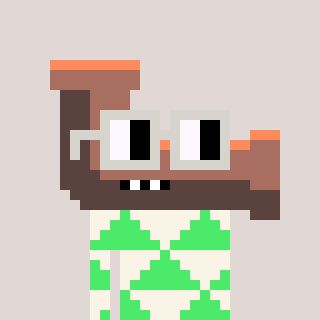
a pixel art character with square light gray glasses, a pipe-shaped head and a teal-colored body on a warm background